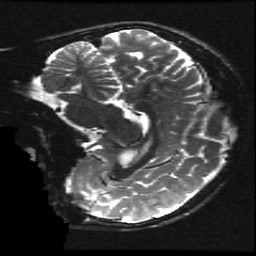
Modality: T2w
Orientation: sagittal
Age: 12
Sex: male
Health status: ill
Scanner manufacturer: ge
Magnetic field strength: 3 T
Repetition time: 7.5 s
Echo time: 0.1015 s